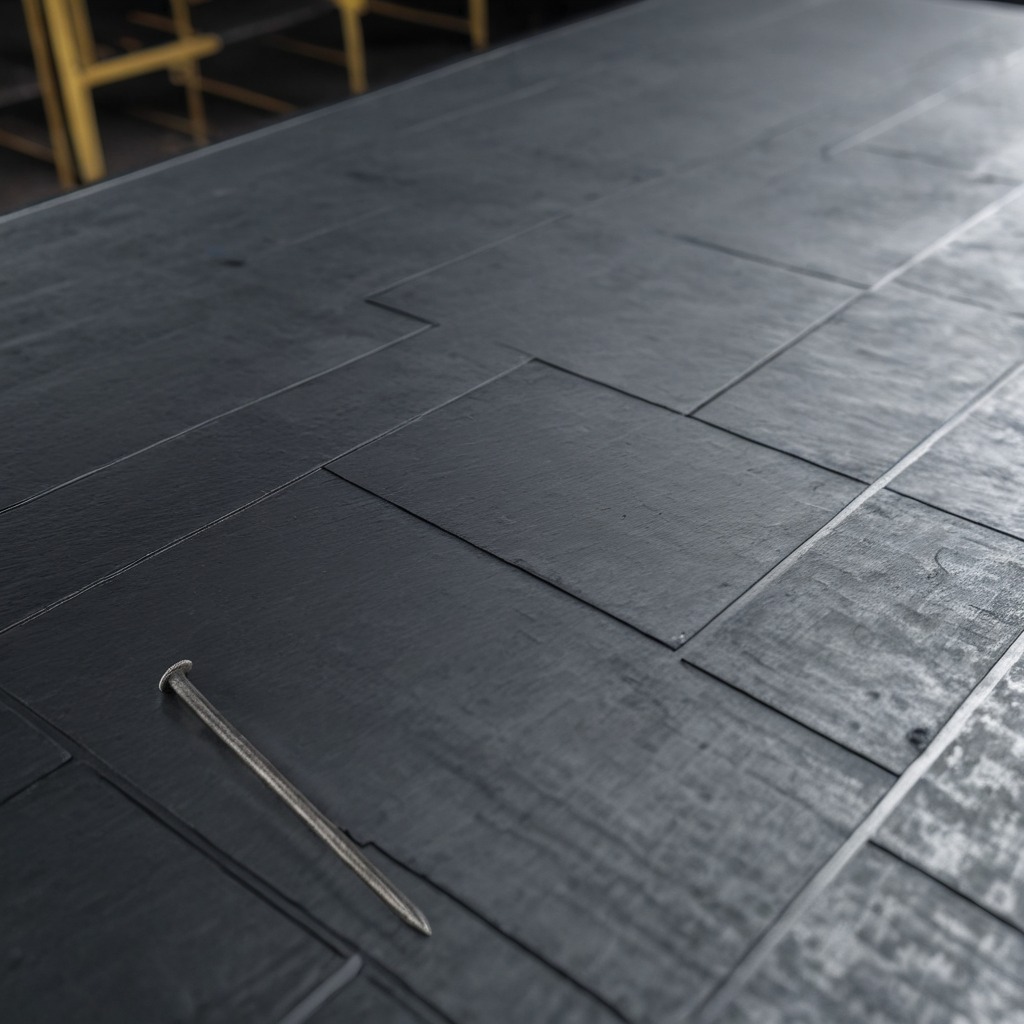
An iron nail is lying on a cold steel table in a mining workshop.